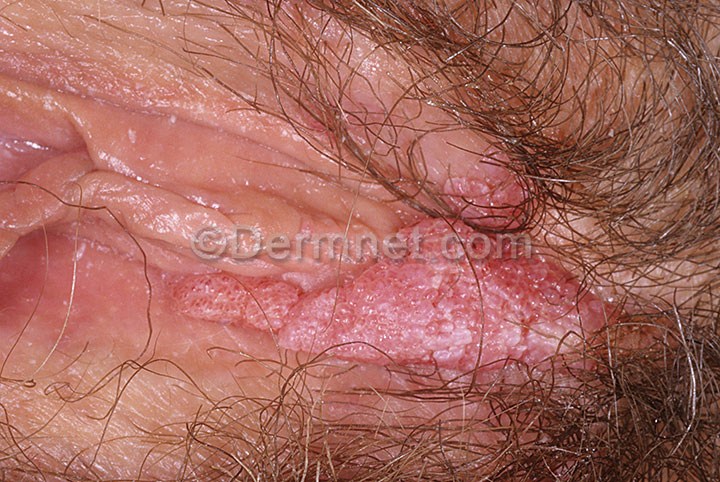
Disease: Herpes HPV and other STDs Photos